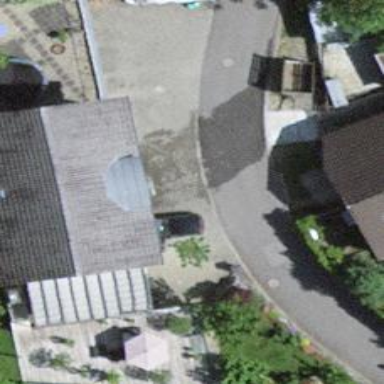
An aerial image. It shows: Simple house.